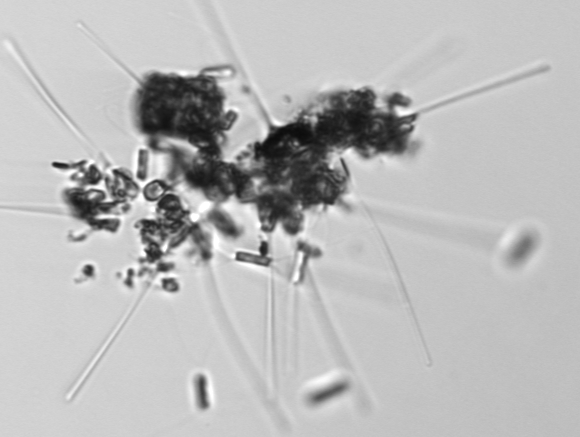
Label: Asterionellopsis_glacialis